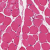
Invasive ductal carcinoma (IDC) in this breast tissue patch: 0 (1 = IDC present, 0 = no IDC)